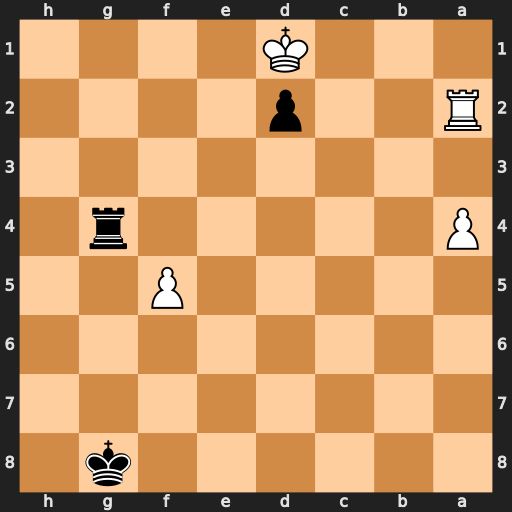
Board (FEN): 6k1/8/8/5P2/P5r1/8/R2p4/3K4
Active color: b
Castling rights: -
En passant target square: -
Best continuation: Rg1+ Kxd2 Rg2+ Kc3 Rxa2